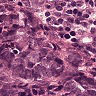
Metastatic tissue present: yes